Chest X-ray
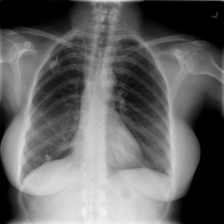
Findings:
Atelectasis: negative
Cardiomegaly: negative
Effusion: negative
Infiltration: negative
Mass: negative
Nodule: negative
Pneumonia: negative
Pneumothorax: negative
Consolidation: negative
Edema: negative
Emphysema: negative
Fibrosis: negative
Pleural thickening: negative
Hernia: negative